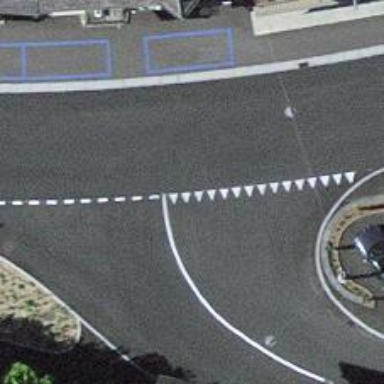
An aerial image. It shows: Road with "give way" sign.